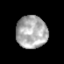
Tissue: prostate
Cell type: T cells
Senescence score: 0.2916
Nuclear area (px): 1001
Mean DAPI intensity: 169.436